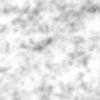
Label: no_change